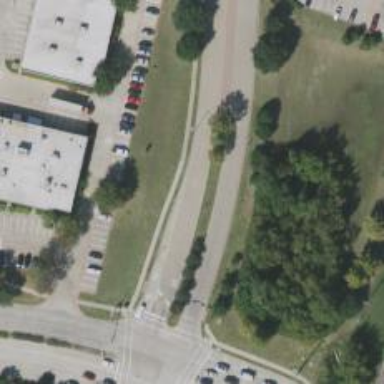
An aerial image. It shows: Secondary road with separate sidewalk.